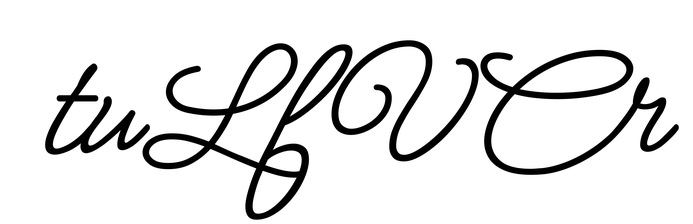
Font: MeowScript-Regular